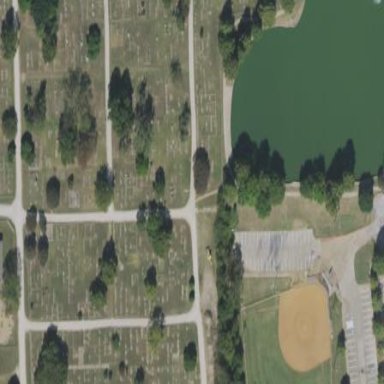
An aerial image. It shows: Cemetery.